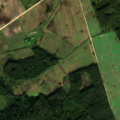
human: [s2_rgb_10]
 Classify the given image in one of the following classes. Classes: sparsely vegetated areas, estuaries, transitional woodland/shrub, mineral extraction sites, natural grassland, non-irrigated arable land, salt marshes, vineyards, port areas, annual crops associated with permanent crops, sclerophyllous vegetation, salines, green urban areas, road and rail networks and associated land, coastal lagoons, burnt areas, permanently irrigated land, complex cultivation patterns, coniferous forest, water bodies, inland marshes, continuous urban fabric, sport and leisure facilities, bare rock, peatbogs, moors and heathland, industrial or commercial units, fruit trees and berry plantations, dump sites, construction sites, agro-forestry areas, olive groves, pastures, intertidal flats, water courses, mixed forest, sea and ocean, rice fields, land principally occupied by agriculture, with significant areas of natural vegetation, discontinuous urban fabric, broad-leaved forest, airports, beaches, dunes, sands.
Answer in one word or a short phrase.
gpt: non-irrigated arable land, broad-leaved forest, mixed forest, transitional woodland/shrub